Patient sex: M
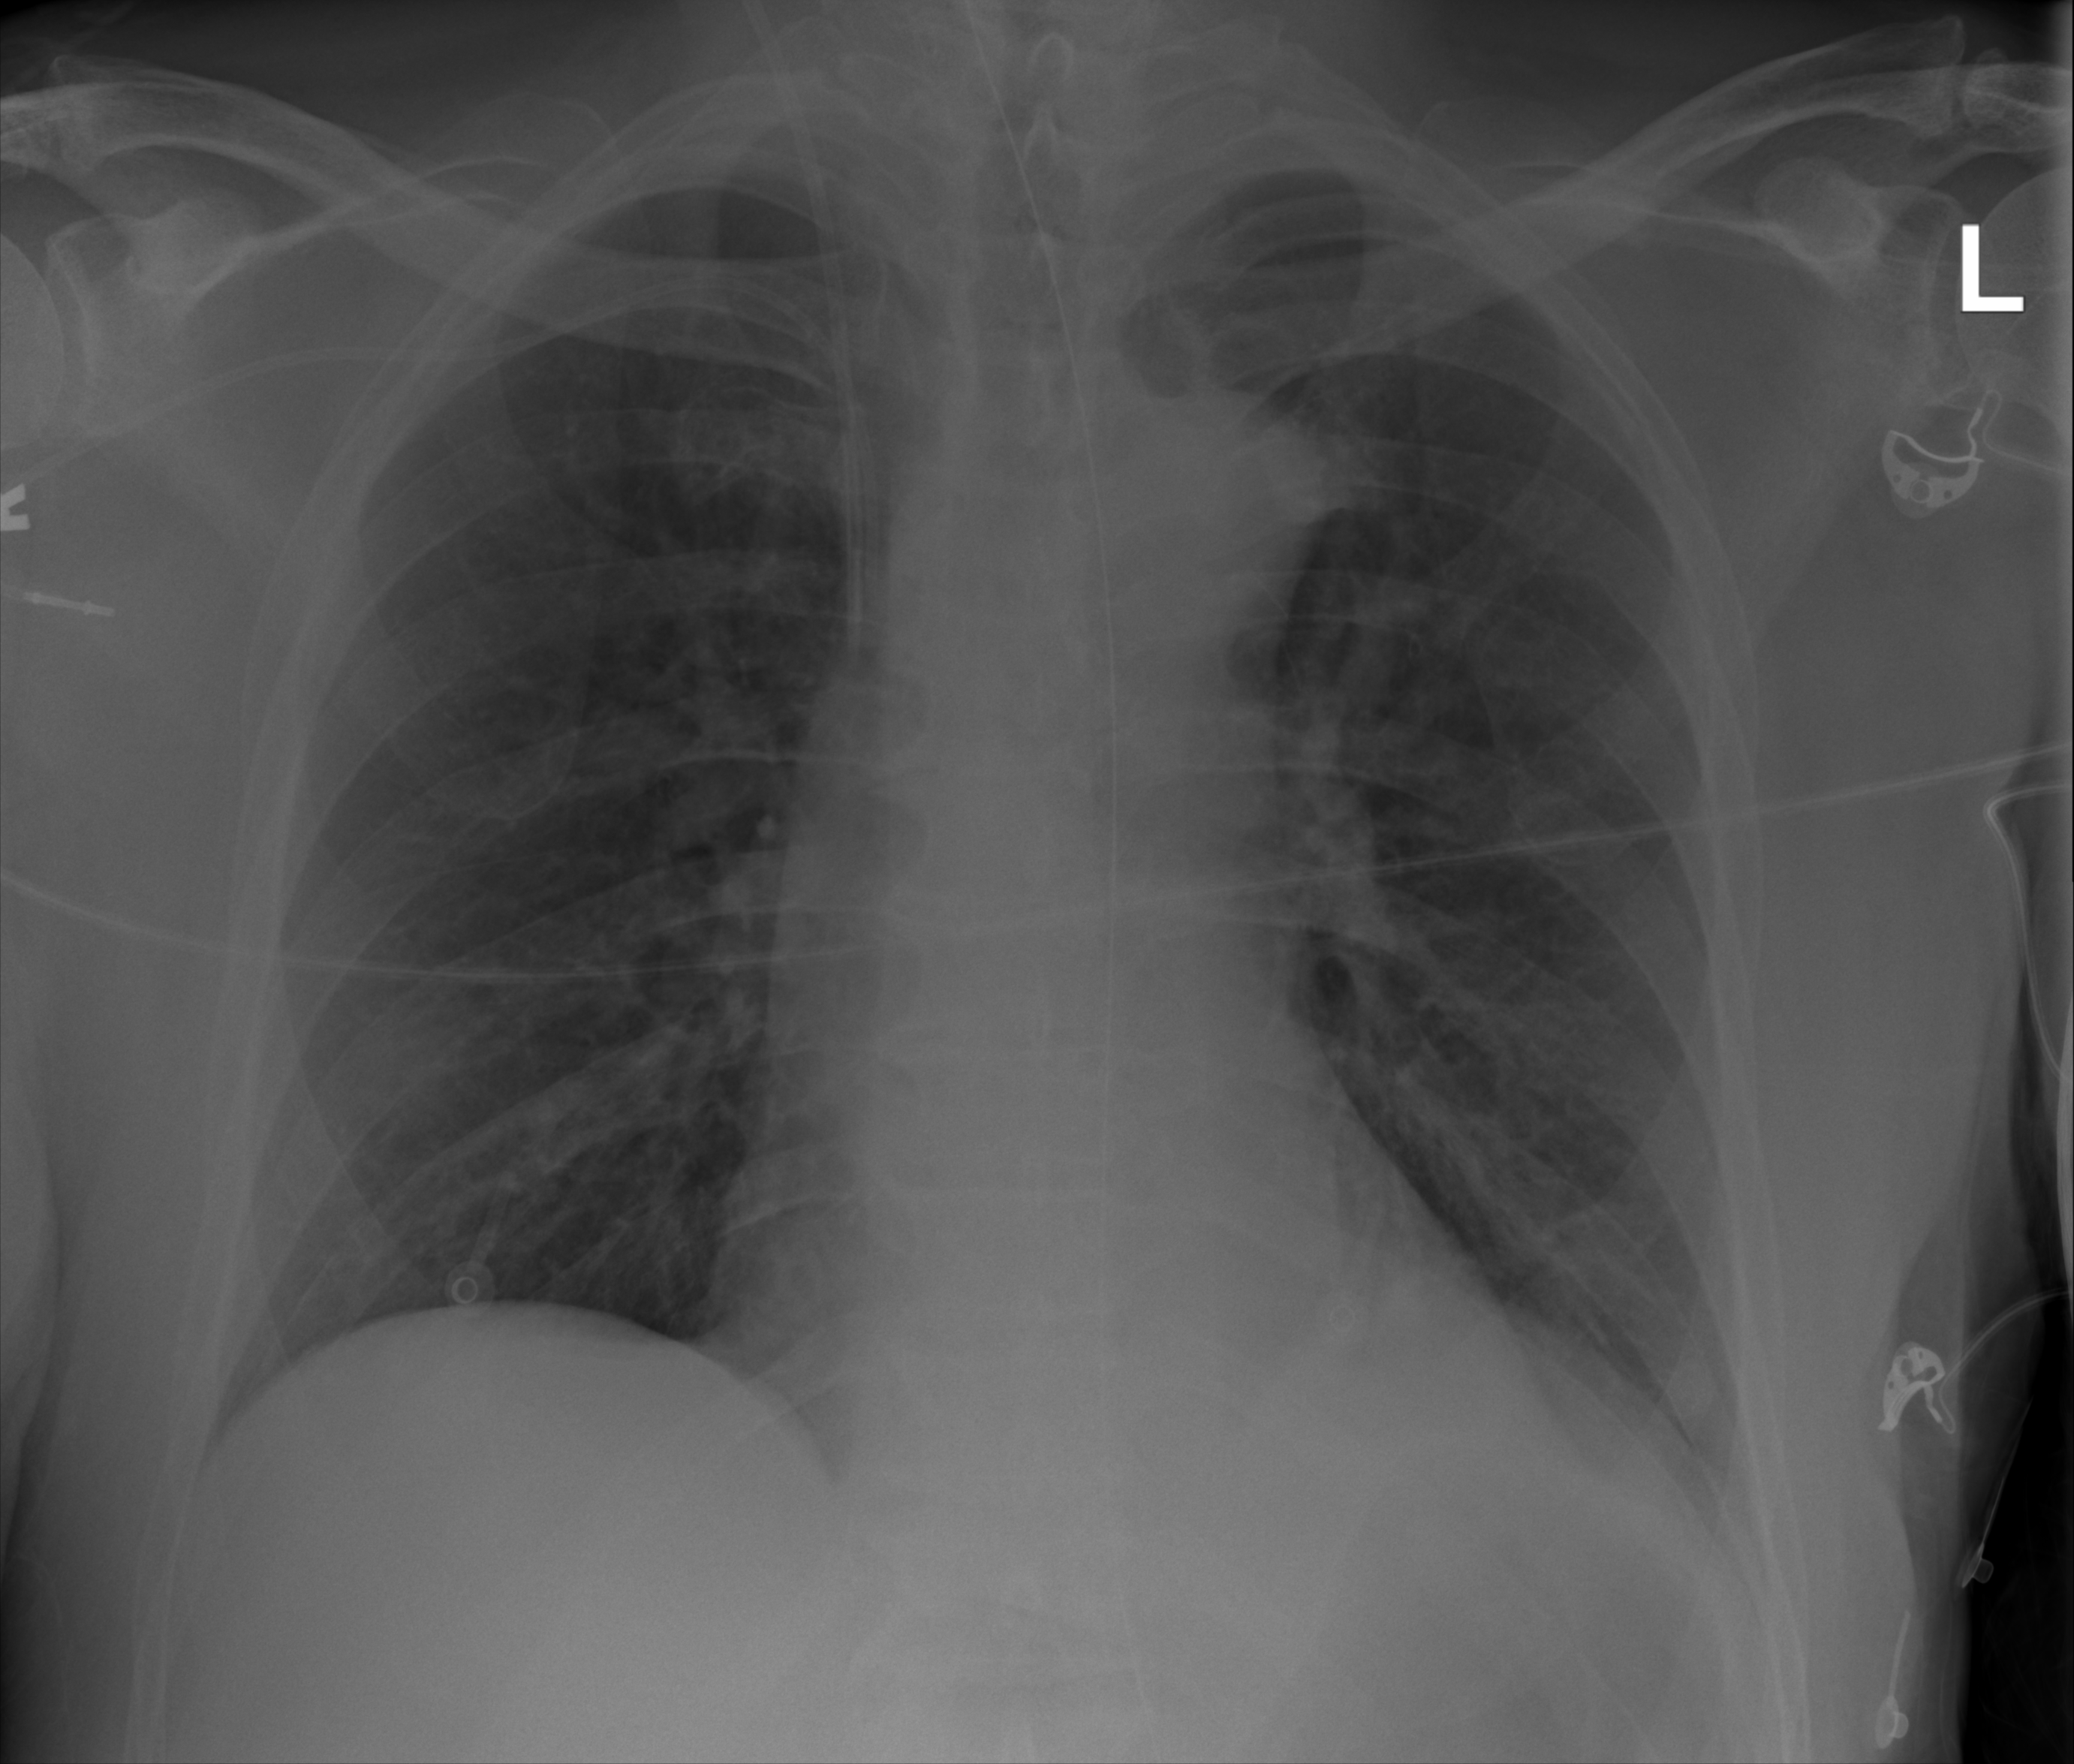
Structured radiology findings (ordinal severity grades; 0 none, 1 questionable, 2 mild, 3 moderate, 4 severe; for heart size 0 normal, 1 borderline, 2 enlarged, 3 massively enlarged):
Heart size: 0
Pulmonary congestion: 0
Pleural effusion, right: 0
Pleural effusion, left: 0
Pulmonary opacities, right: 0
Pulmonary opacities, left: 0
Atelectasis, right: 0
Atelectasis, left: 2